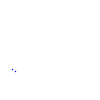
Particle: kaon